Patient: sex M, age 29
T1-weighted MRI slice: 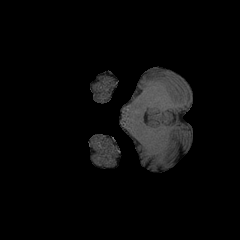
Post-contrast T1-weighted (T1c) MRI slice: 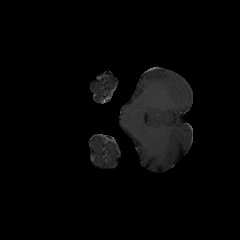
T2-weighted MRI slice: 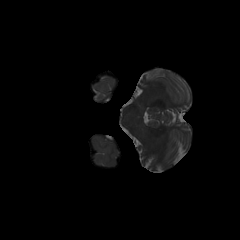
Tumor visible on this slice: no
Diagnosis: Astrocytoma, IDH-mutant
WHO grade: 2